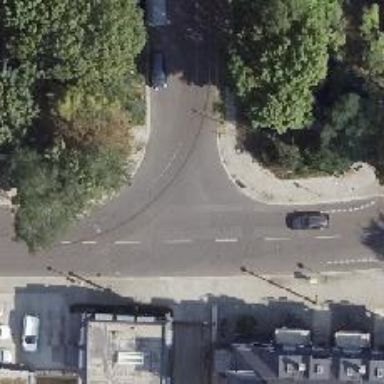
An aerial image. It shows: Unmarked crossing on the road.